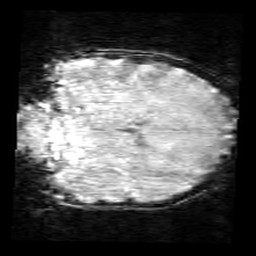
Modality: SWI
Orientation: coronal
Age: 12
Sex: female
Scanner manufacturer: siemens
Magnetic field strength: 3 T
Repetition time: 0.027 s
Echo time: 0.02 s